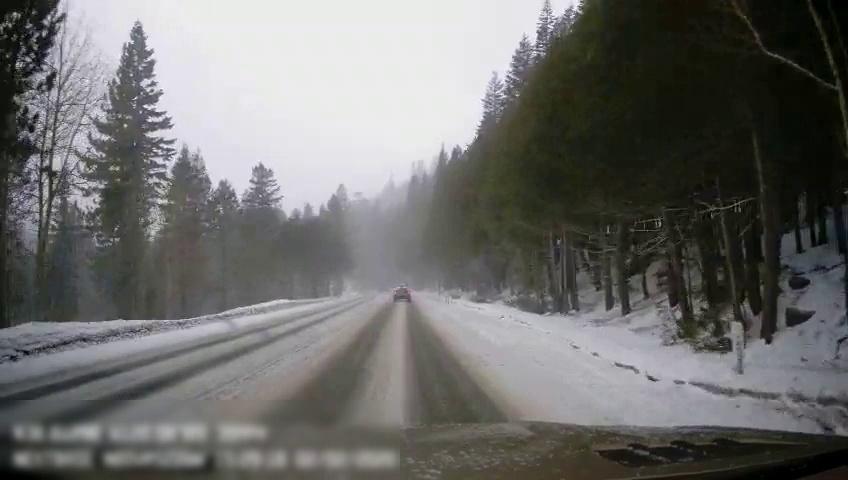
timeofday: Day
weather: Snowy
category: Drivable Space
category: Vehicles | SUV